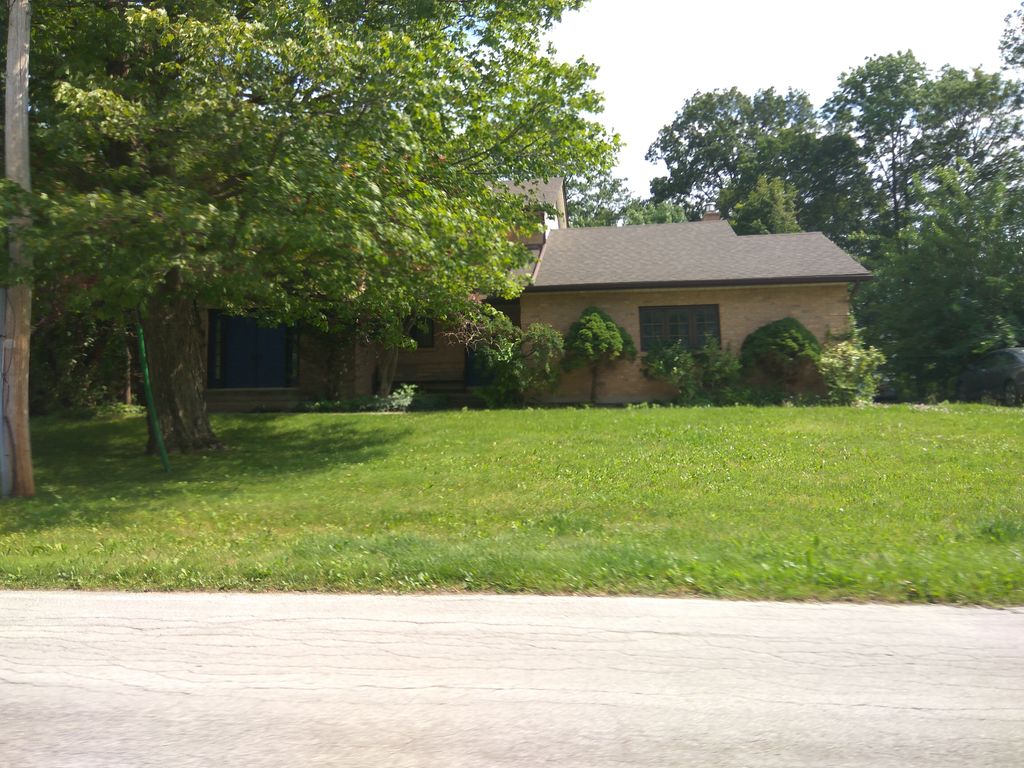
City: kitchener-waterloo